Question: Count the number of objects in the diagram.
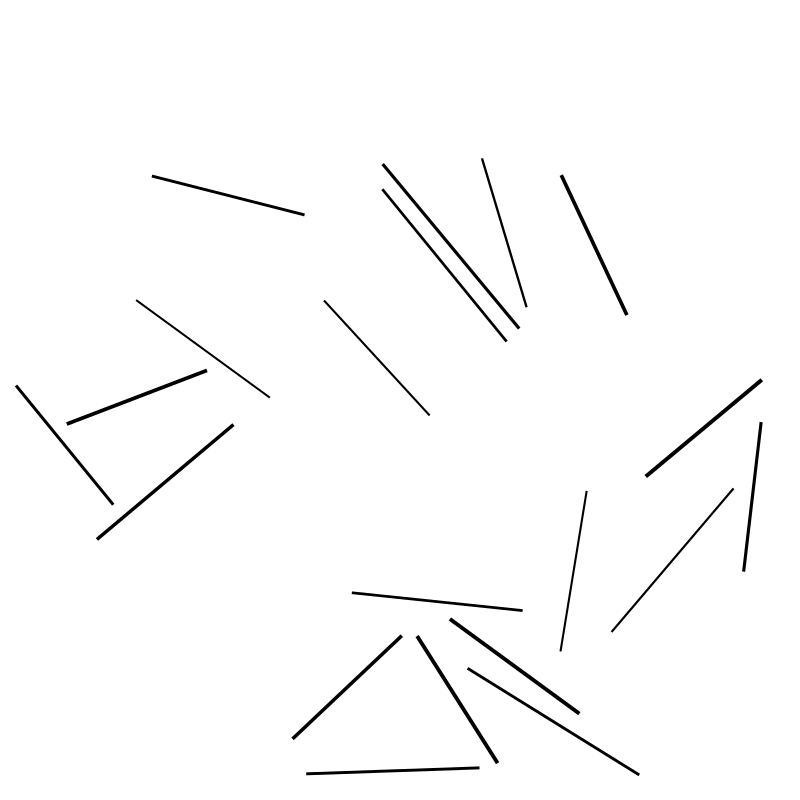
Answer: 20